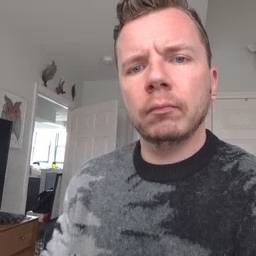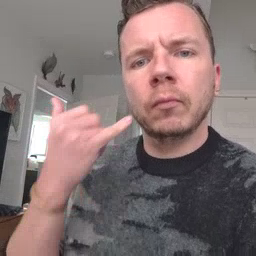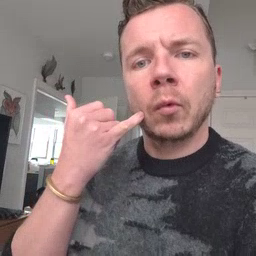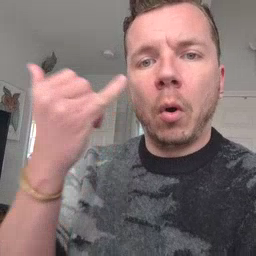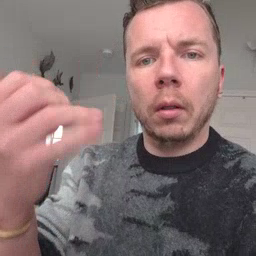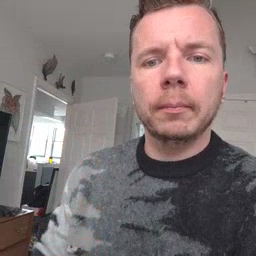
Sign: callonphone